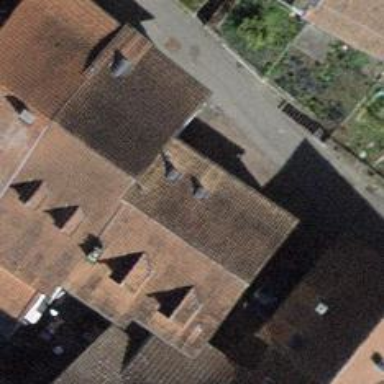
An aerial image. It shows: Building with tile roof.